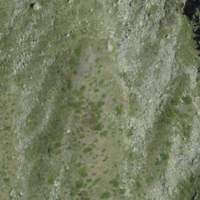
EUNIS habitat code: 31
Species observed at this site:
Kalmia procumbens